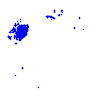
Particle: electron